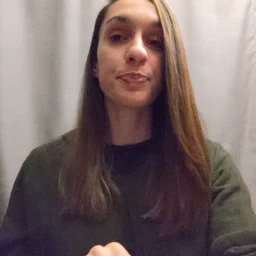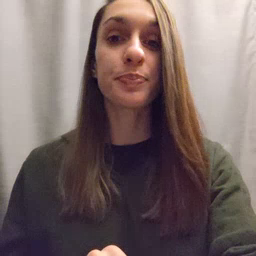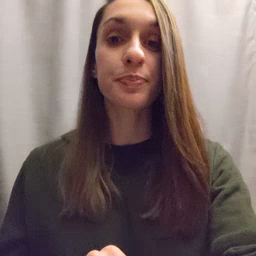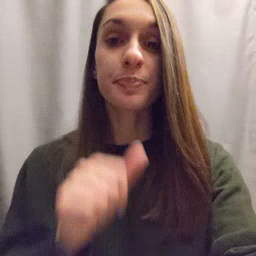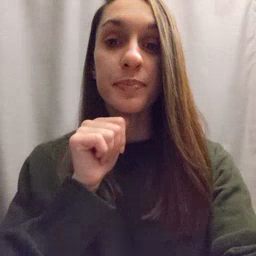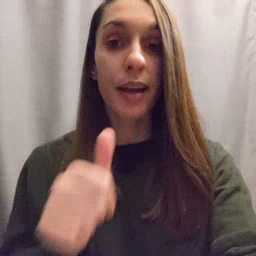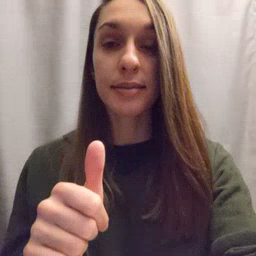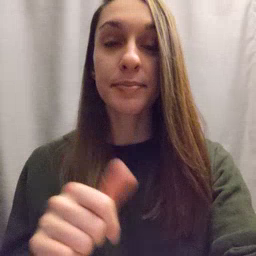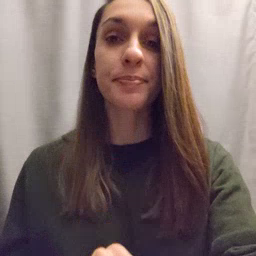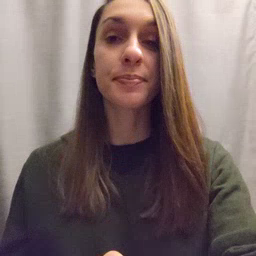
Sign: not